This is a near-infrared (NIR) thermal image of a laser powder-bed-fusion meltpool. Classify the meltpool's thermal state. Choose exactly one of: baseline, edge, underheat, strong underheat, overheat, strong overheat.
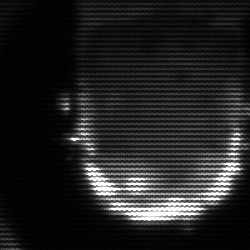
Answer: baseline